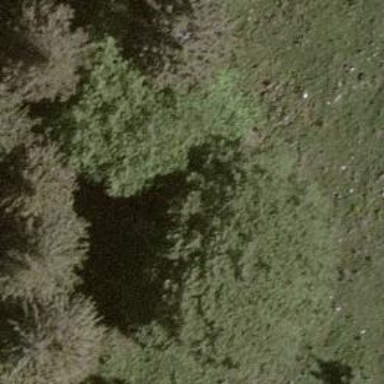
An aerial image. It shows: Beautiful tree in nature.